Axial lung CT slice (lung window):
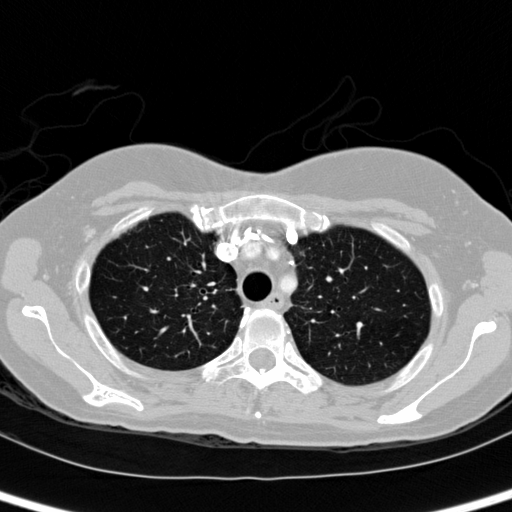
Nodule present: no